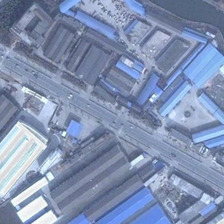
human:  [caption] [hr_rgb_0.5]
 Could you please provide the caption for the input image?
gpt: many buildings are in two sides of a road in an industrial area .

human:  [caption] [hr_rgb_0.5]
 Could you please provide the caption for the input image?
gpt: many buildings are in two sides of a road in an industrial area .

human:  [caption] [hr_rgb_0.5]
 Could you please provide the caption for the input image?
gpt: many buildings are in two sides of a road in an industrial area .

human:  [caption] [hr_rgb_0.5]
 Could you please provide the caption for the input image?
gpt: many buildings are in two sides of a road in an industrial area .

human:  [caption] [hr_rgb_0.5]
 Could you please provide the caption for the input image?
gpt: many buildings are in two sides of a road in an industrial area .